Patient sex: M
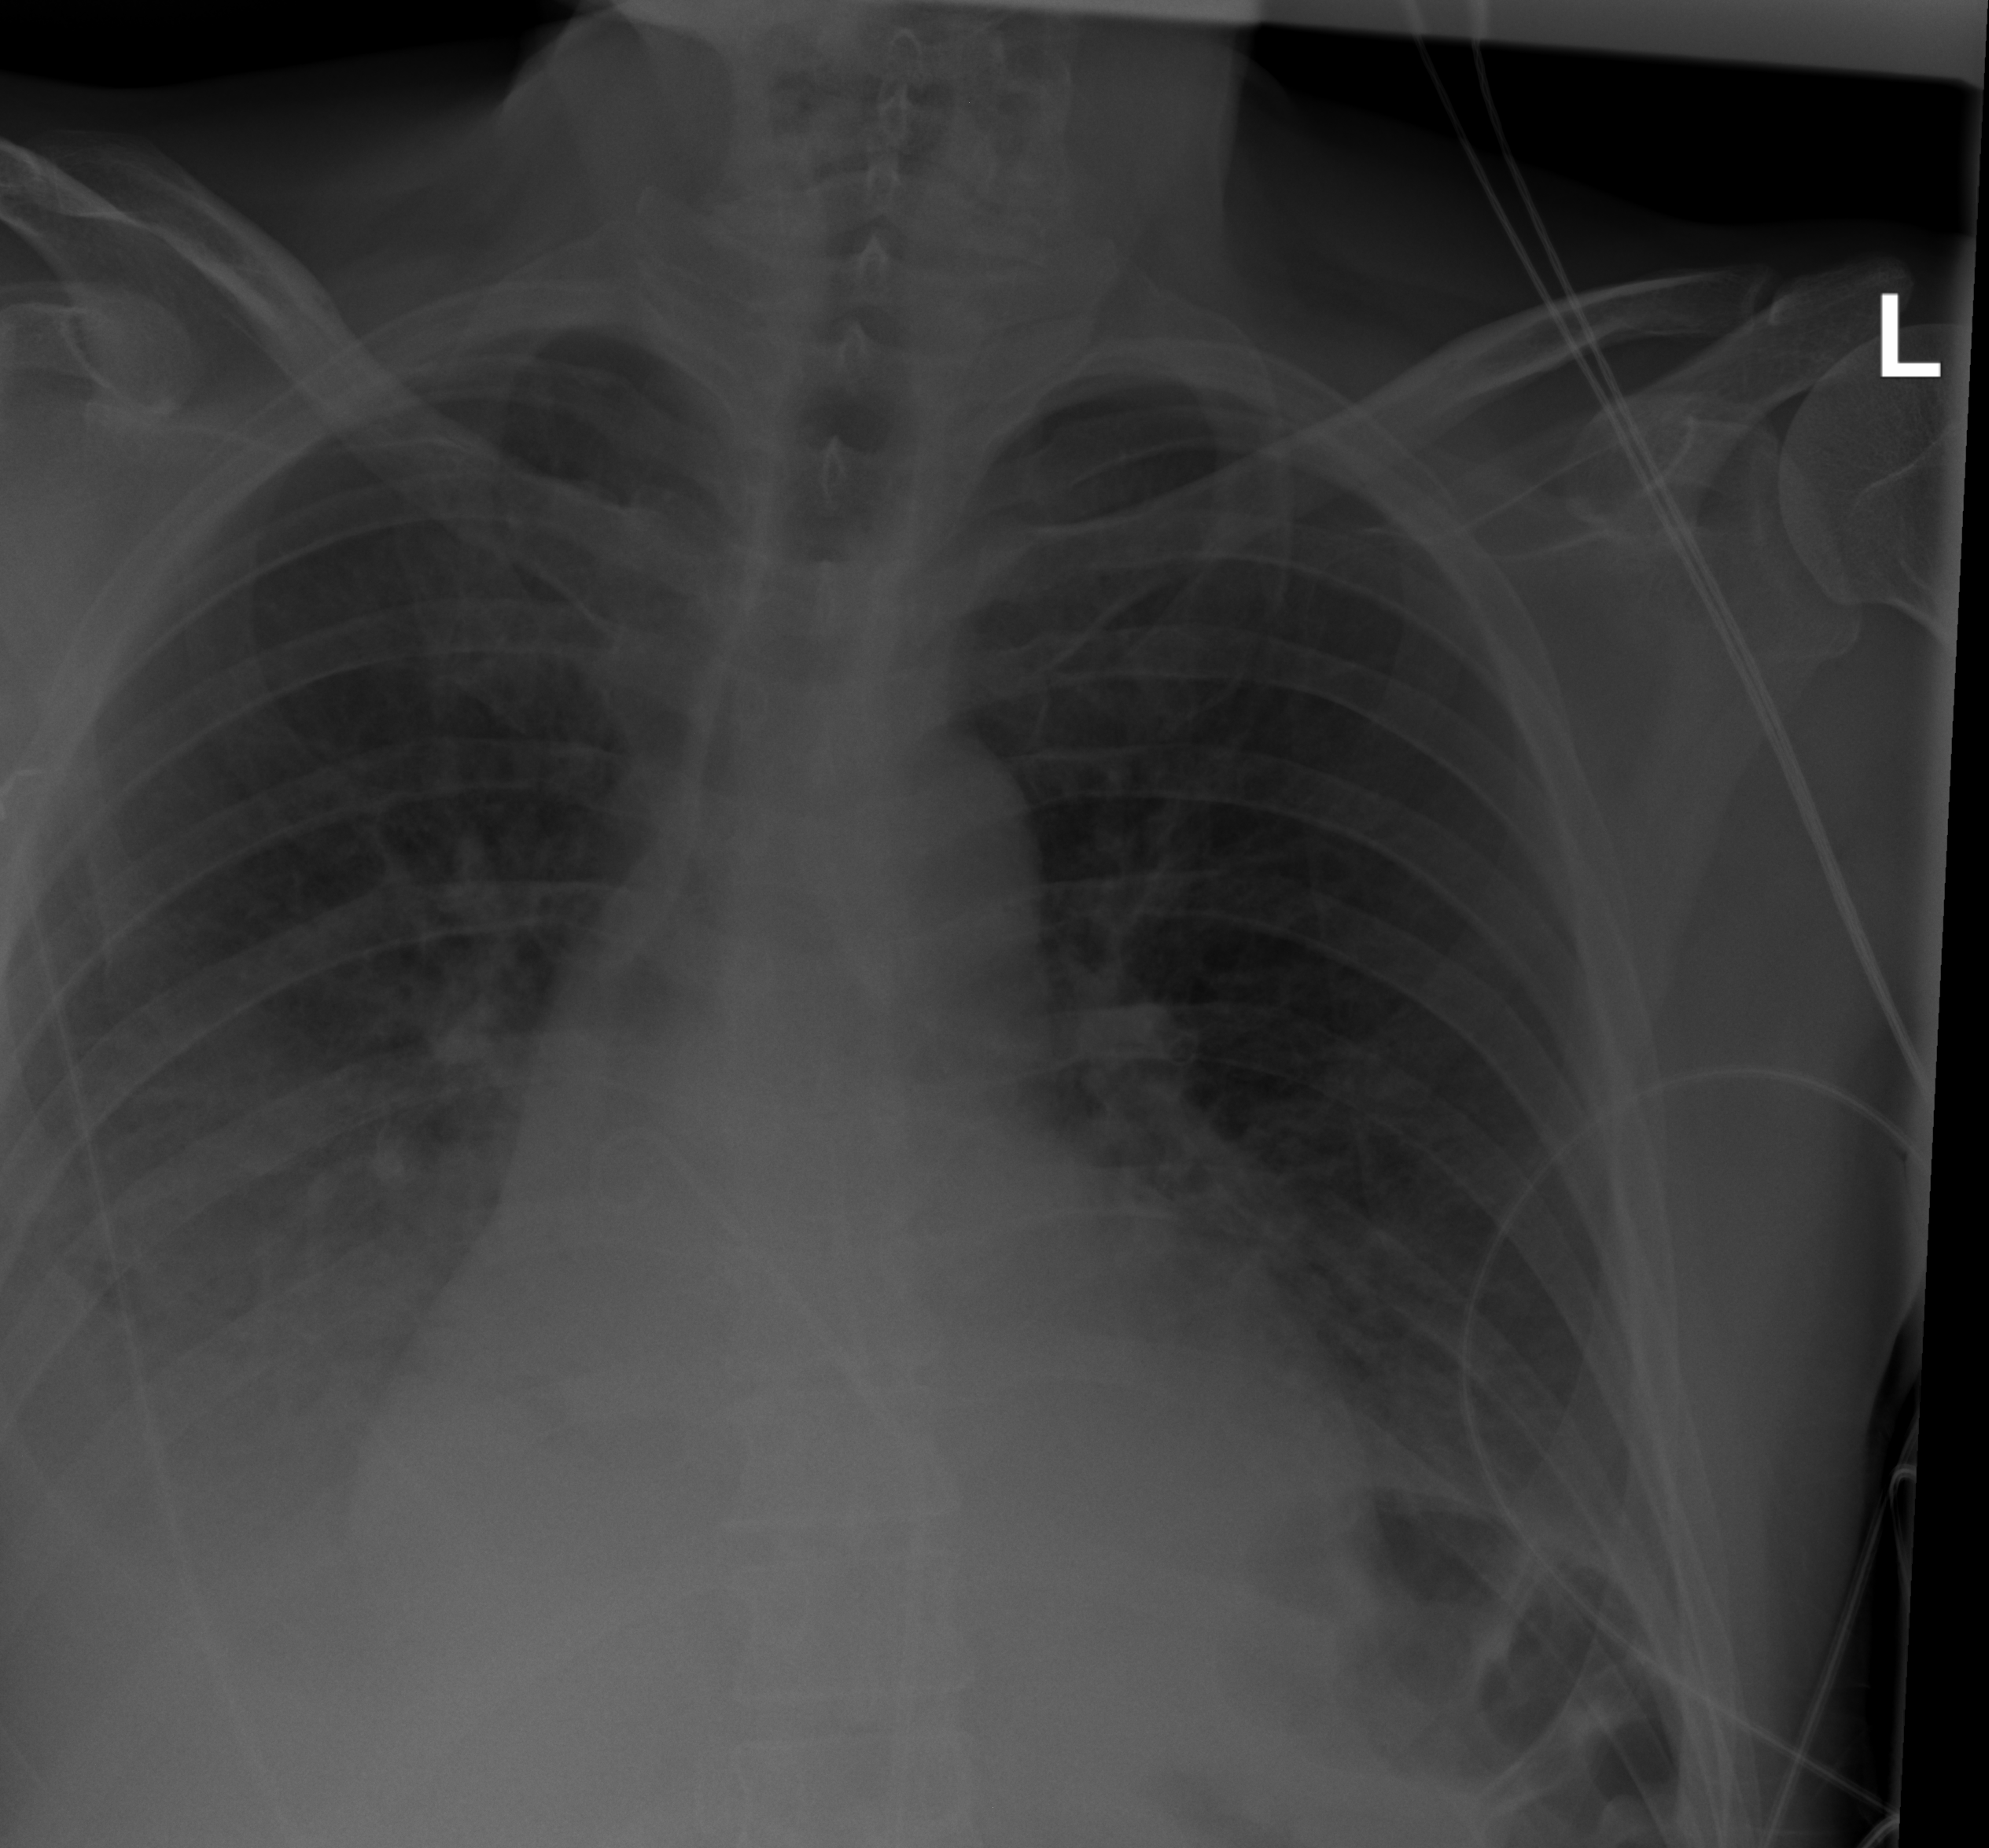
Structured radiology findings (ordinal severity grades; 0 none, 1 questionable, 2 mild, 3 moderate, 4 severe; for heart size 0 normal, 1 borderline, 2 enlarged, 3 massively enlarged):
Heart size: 0
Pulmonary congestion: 0
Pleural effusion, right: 2
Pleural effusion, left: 0
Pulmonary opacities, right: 1
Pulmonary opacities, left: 0
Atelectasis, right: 2
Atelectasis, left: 0